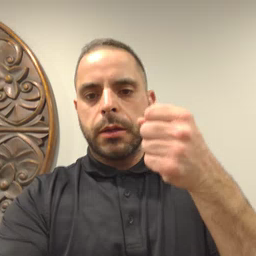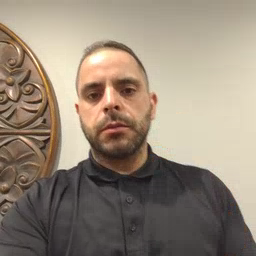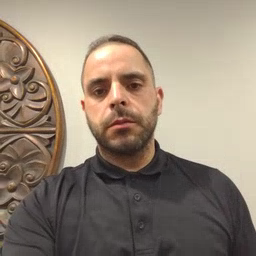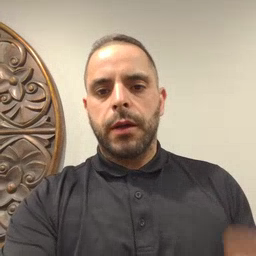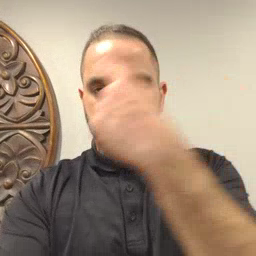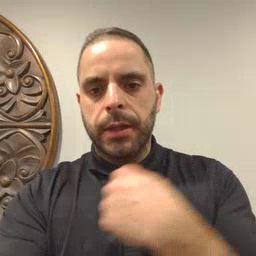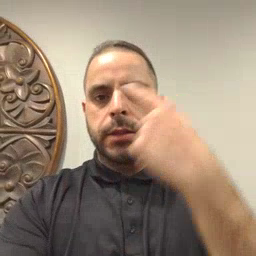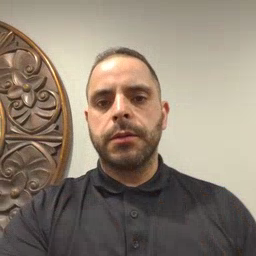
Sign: face